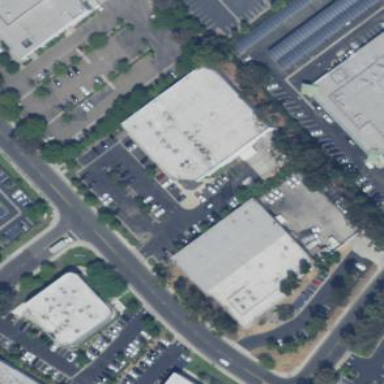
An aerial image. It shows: Commercial building.